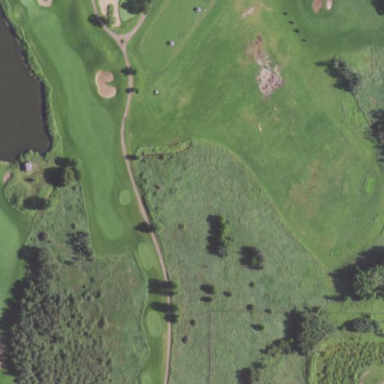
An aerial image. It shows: Rough area on grassy golf course.